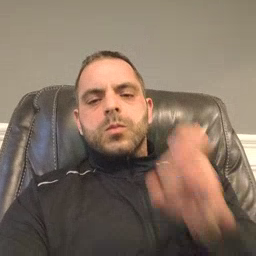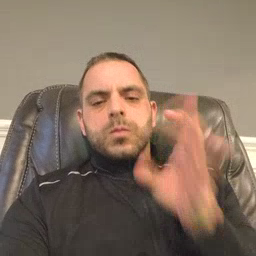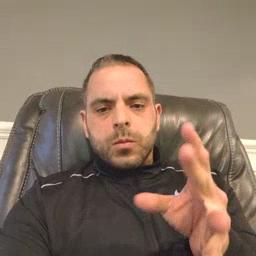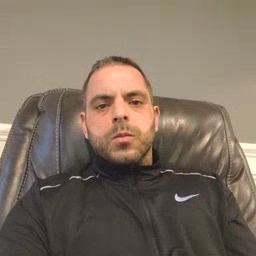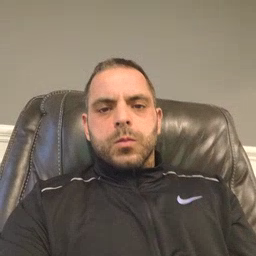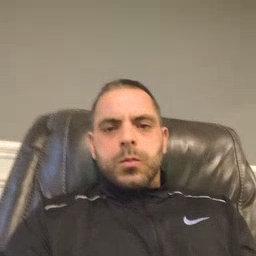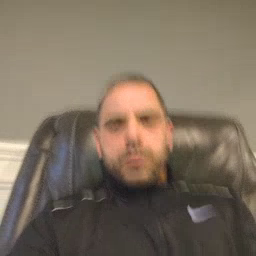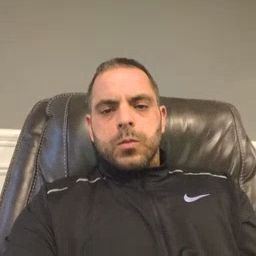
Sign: hate